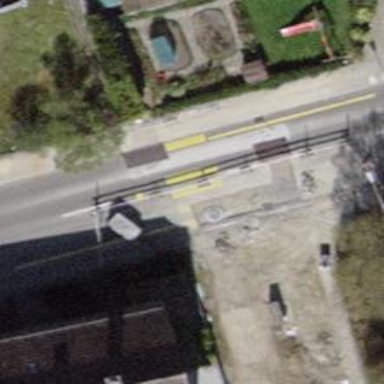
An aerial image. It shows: Zebra crossing on the road.